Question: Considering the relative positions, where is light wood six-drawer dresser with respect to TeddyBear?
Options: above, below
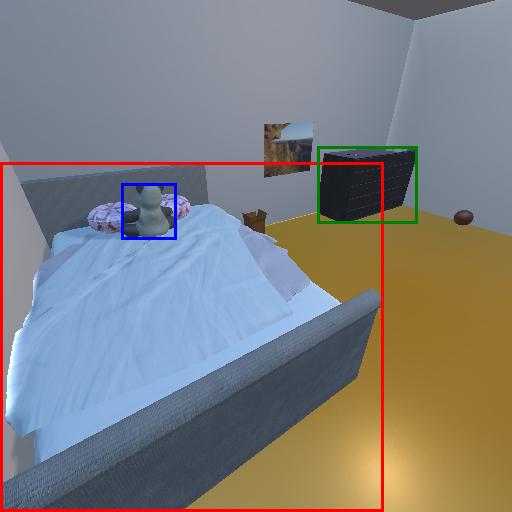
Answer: above